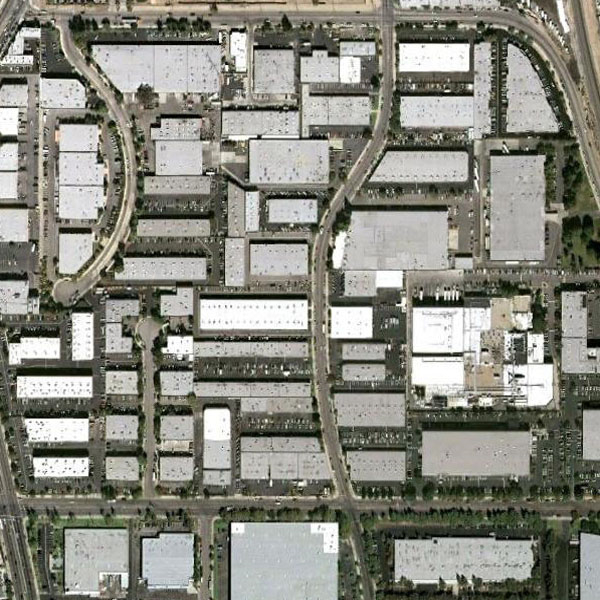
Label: Industrial